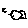
Label: fish